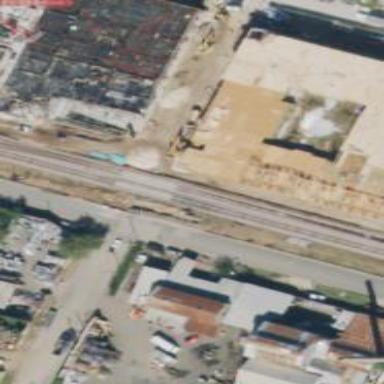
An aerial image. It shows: Railway crossing.